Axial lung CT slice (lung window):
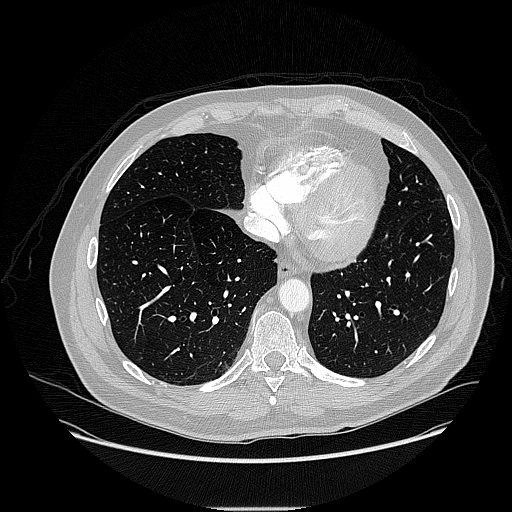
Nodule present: no